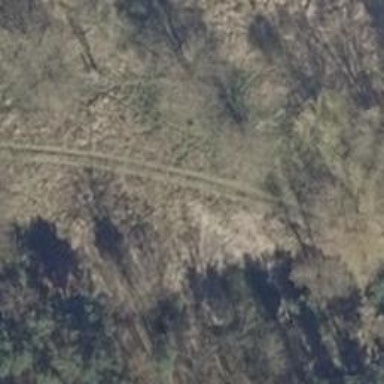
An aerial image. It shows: Rough grass track with very poor level of smoothness.